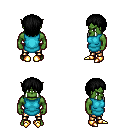
a pixel art fantasy rpg character, male body template, orc, green skin, teal tunic, gold greaves, black plain hairstyle, gold boots, four views (front, back, left, right), 2x2 character sprite sheet, small pixel art, hard edges, no anti-aliasing